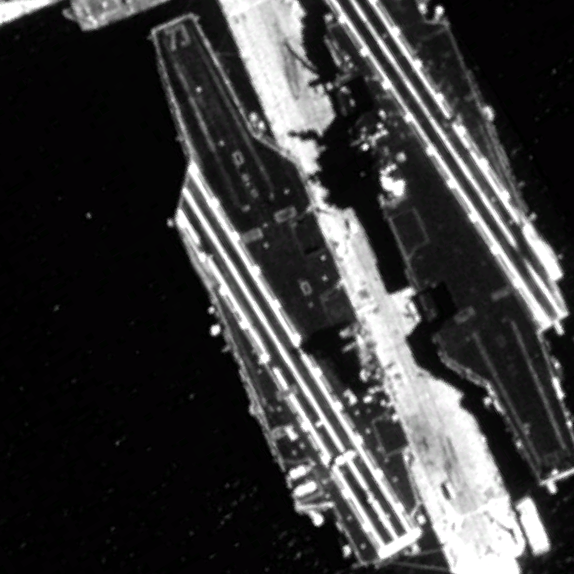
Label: aircraft_carrier